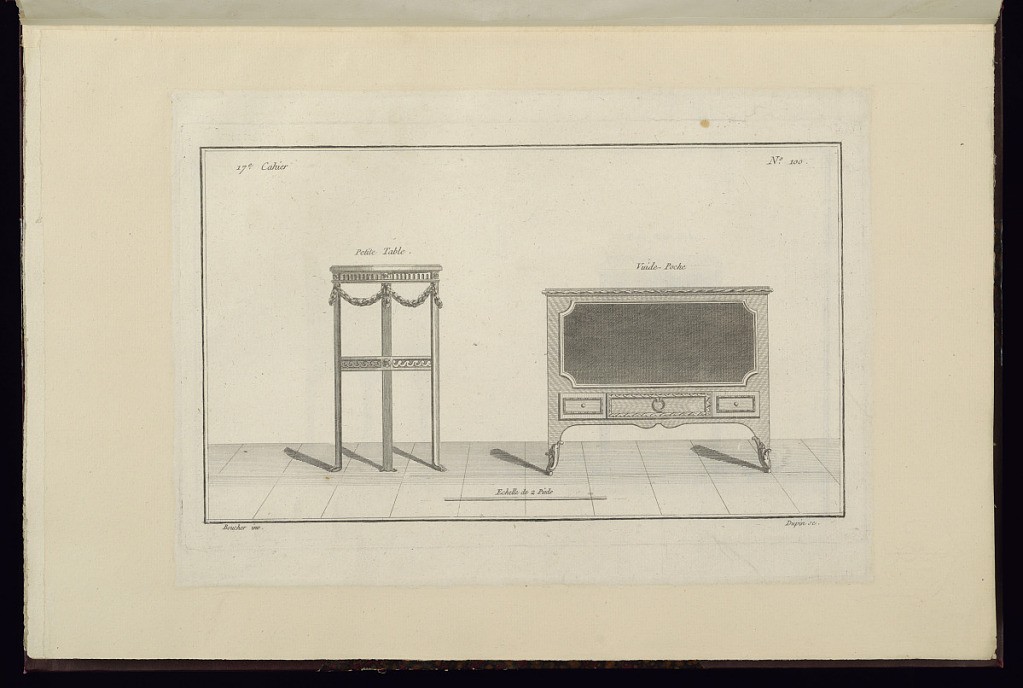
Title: Petite Table [et] Vuide-Poche
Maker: Juste-François Boucher, French, 1736 – 1782
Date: ca. 1775
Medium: Engraving on off white laid paper
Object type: Print
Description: Design for a small three-legged table with a round tabletop and a wide set of drawers with stowage space. The pieces of furniture are decorated with ornament motifs including fluting, garland, rosettes, wave pattern, lam tongue, and bead and bar. The plate is signed.